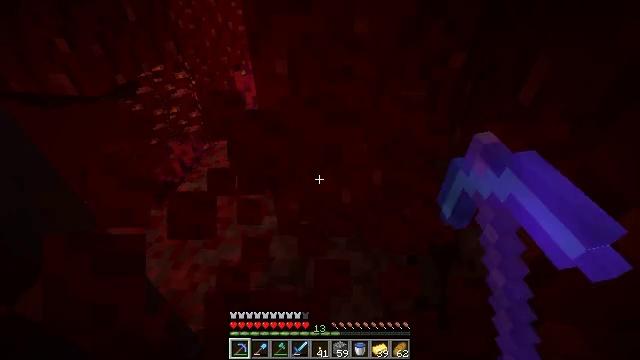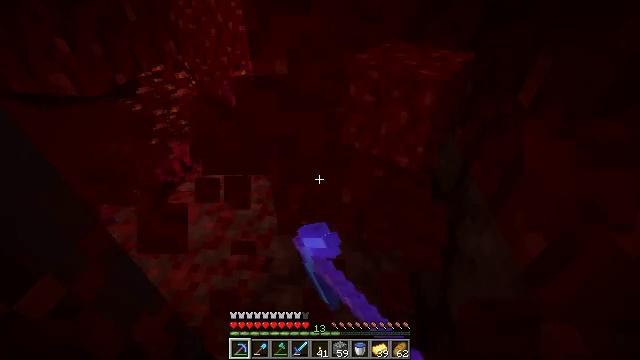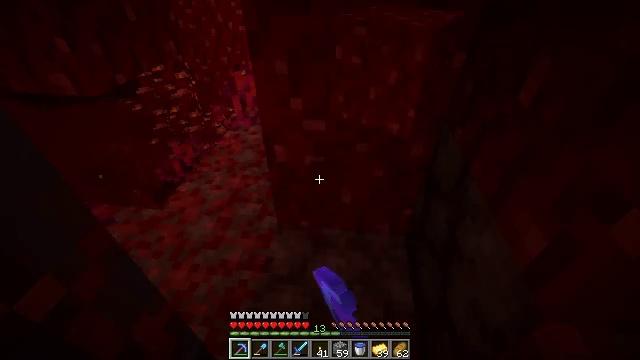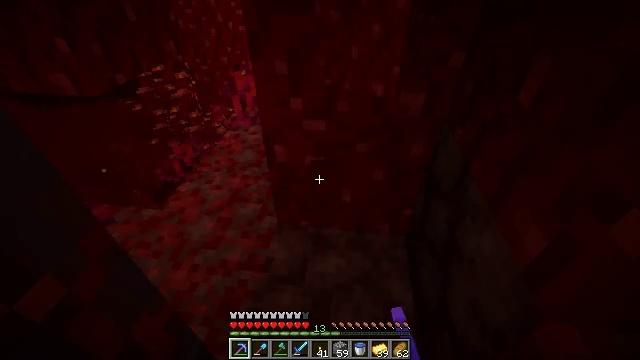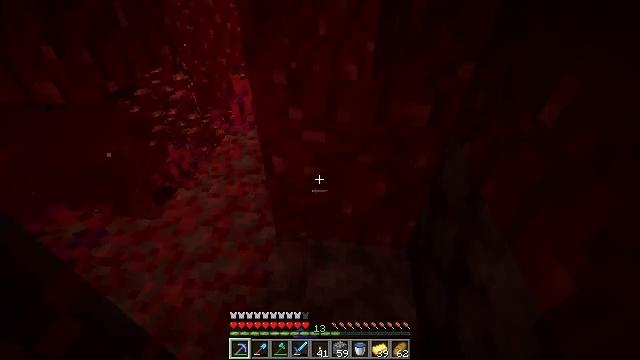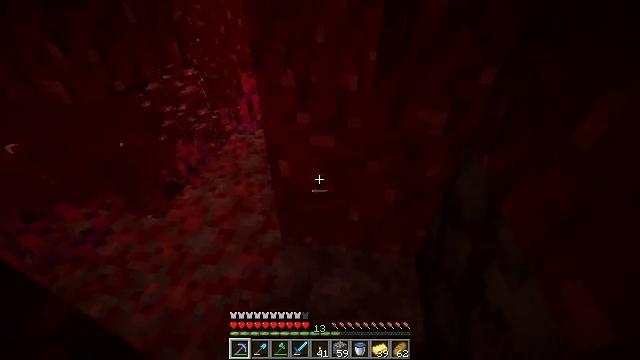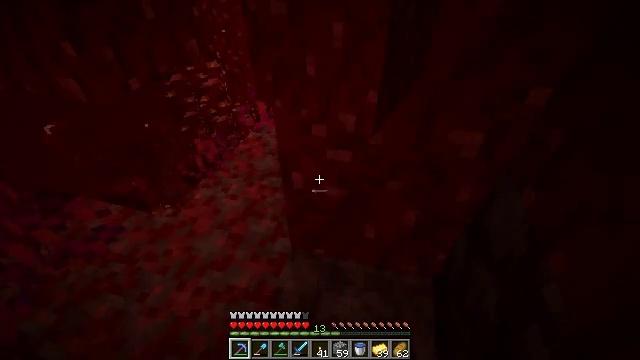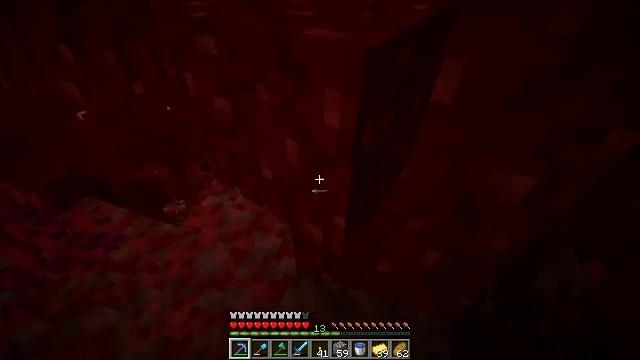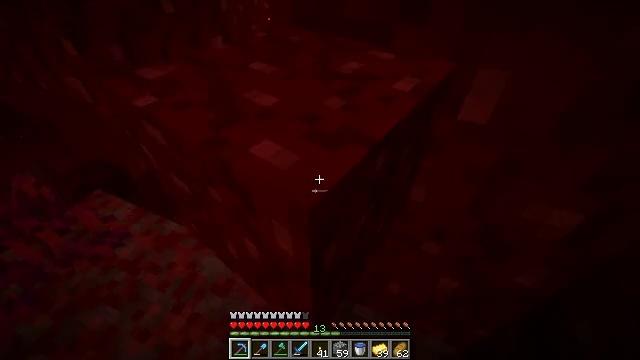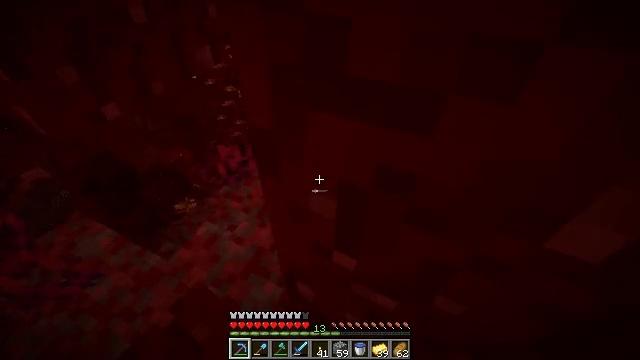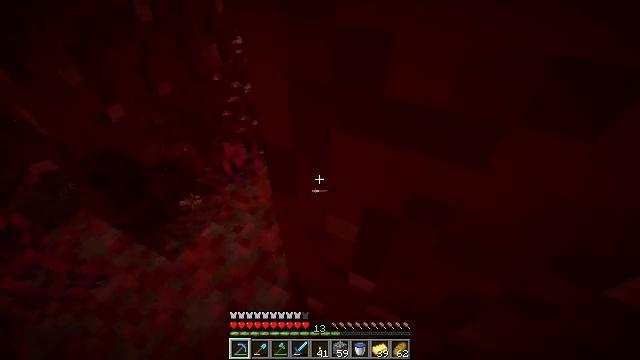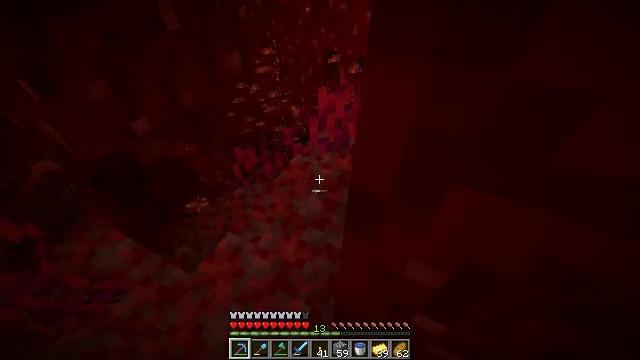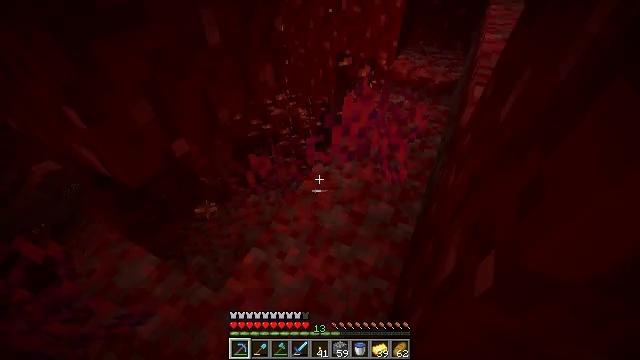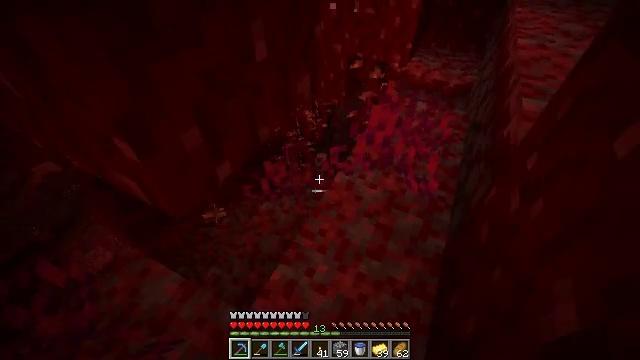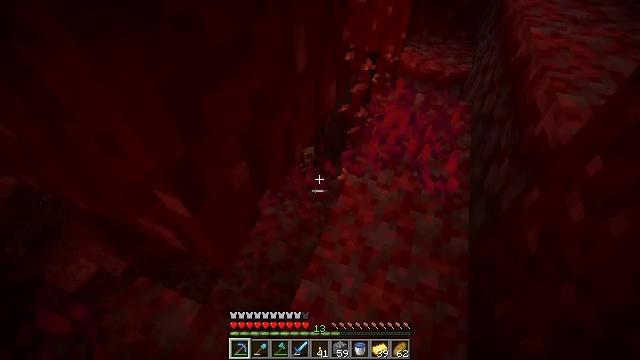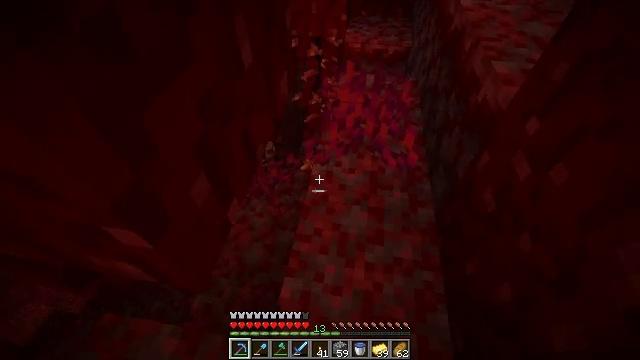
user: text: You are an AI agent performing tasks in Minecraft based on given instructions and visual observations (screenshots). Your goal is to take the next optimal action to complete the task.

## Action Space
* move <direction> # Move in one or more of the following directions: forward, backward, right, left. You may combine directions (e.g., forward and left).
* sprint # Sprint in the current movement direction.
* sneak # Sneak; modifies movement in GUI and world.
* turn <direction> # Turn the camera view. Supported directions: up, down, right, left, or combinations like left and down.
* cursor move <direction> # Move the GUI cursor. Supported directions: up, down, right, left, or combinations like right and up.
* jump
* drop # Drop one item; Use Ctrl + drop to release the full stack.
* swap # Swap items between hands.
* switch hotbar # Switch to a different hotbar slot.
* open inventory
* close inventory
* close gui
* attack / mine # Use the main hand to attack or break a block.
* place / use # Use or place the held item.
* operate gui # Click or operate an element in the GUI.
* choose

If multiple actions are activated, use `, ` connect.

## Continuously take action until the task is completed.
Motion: motion action
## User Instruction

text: Collect the weeping vines plant.
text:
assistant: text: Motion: attack / mine
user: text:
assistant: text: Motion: attack / mine
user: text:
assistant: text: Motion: attack / mine
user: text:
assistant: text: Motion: move forward
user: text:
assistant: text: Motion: move forward, turn left
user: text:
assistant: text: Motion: move forward, turn left and down
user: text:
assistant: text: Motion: move forward, turn left
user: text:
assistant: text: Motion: move forward, turn left and down
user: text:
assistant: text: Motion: move forward, turn left
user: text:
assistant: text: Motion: move forward and move left, turn left
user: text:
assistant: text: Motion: move forward and move left
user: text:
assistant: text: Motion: move forward and move left
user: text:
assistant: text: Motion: move forward and move left
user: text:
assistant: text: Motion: move forward and move left, turn right and down
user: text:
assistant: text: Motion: turn right and down
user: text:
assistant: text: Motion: no_op
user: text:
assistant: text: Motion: no_op
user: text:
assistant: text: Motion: no_op
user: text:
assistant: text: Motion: no_op
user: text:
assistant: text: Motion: no_op
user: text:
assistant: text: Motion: move forward
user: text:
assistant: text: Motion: move forward
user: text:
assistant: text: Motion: move forward and move right
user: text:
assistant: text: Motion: move forward and move right
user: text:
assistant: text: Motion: move forward and move right, turn left
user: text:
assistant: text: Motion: move forward, turn left and down
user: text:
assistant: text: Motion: move forward
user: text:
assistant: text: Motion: move forward
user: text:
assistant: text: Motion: move forward
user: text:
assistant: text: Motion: turn down